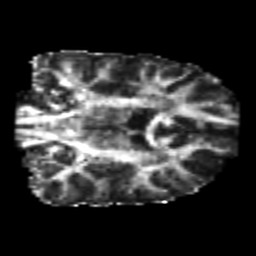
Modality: FA
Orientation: coronal
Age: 20
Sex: female
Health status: healthy
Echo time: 0.074 s